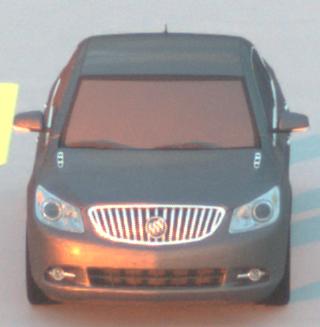
Make: Buick
Model: LaCrosse
Detailed model: Gen. 2
Model produced from: 2009
Model produced until: 2016
Doors: 4
Color: gray
Road condition: dry road
Daytime: sunrise or sunset
Contrast: medium contrast